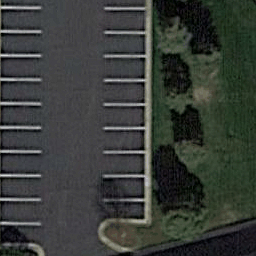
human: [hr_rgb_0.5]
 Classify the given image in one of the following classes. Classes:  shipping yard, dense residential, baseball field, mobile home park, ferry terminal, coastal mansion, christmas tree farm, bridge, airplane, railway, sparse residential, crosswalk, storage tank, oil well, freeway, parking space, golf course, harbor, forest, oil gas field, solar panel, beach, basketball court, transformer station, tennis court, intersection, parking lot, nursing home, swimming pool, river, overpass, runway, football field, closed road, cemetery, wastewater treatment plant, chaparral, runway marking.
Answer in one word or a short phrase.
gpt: parking space